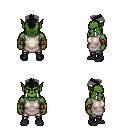
a pixel art fantasy rpg character, male body template, orc, green skin, white tunic, metal pants, black short mohawk hairstyle, leather bracers, black shoes, four views (front, back, left, right), 2x2 character sprite sheet, small pixel art, hard edges, no anti-aliasing